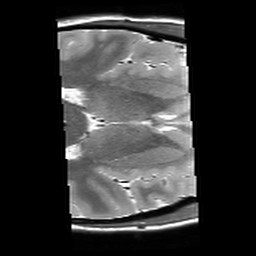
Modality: T2starw
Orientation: axial
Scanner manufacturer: siemens
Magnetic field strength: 3 T
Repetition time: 8.1 s
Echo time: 0.05 s